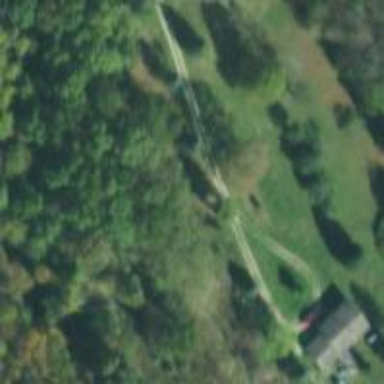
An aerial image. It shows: Driveway leading to service road.